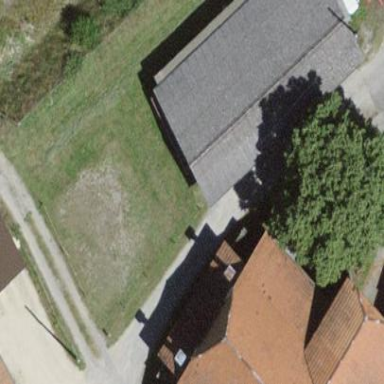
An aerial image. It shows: Rural barn.